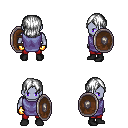
a pixel art fantasy rpg character, male body template, dark elf, purple skin, chain tabard jacket, red pants, white long bangs hairstyle, gold gloves, black shoes, shield, four views (front, back, left, right), 2x2 character sprite sheet, small pixel art, hard edges, no anti-aliasing